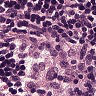
Metastatic tissue present: no